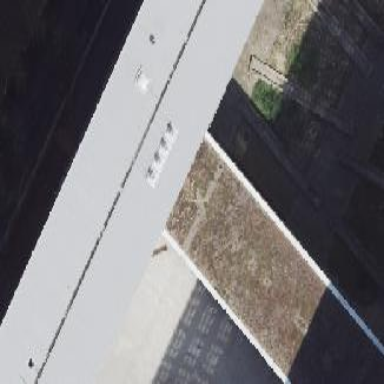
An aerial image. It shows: Office building with flat roof.